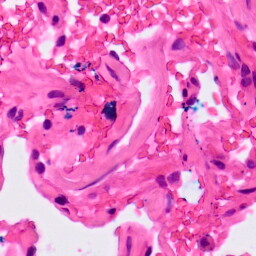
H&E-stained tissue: Lung